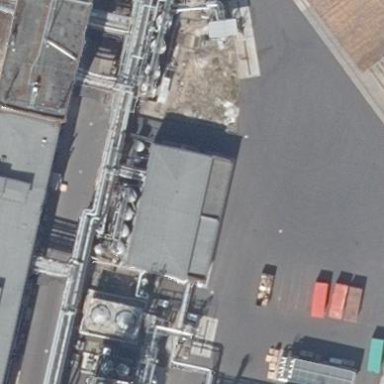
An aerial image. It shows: Industrial building.